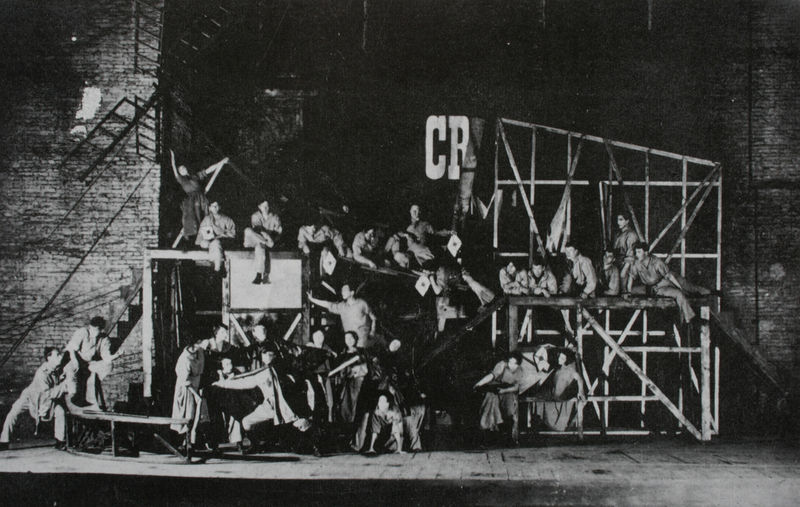
Titel: Szene aus der Einführung "Der Großmütige Hahnrei" von Fernand Crommelynck
Standort: Moskau
Schlagwörter: mann, weiß, frauen, sitzen, frau, grau, männer, schwarz, wand, arme, bühne, theater, mauer, bühnenbild, arbeiter, leiter, tafel, zeigen, foto, fotografie, photographie, wände, gerüst, photo, streben, leitern